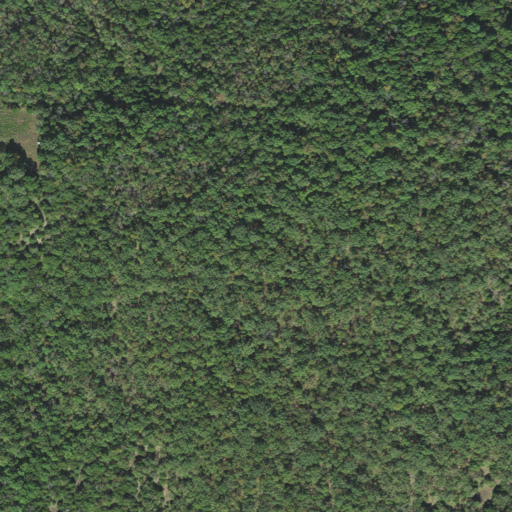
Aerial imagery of mountain in Arkansas named Gentry Hill containing deciduous forest and mixed forest